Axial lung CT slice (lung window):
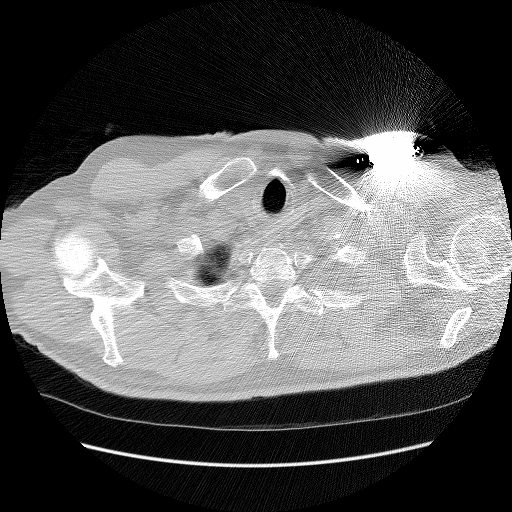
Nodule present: no